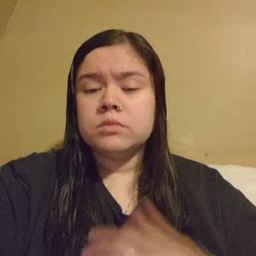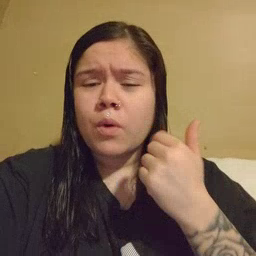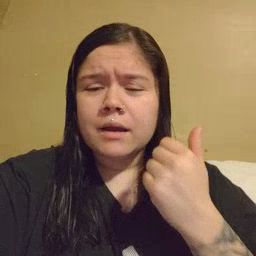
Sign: cry